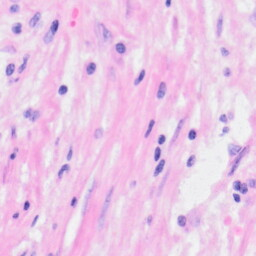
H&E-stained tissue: Kidney